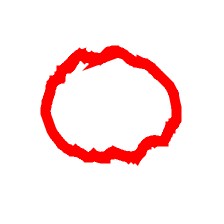
Shape: circle